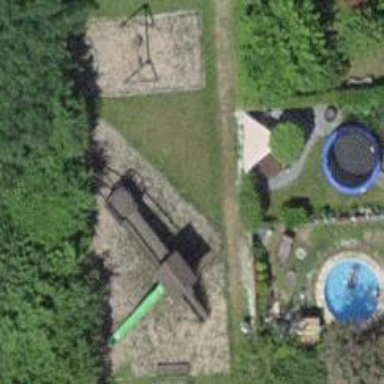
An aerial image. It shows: Playground area for leisure activities on the land.